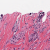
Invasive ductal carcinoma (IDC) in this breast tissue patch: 1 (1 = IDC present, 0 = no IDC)